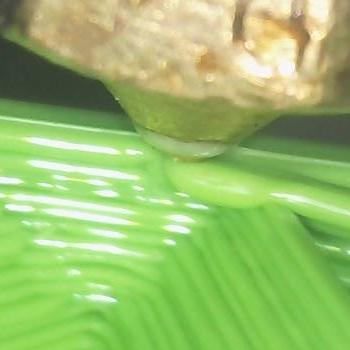
Flow rate: 300%